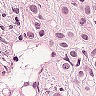
Metastatic tissue present: yes